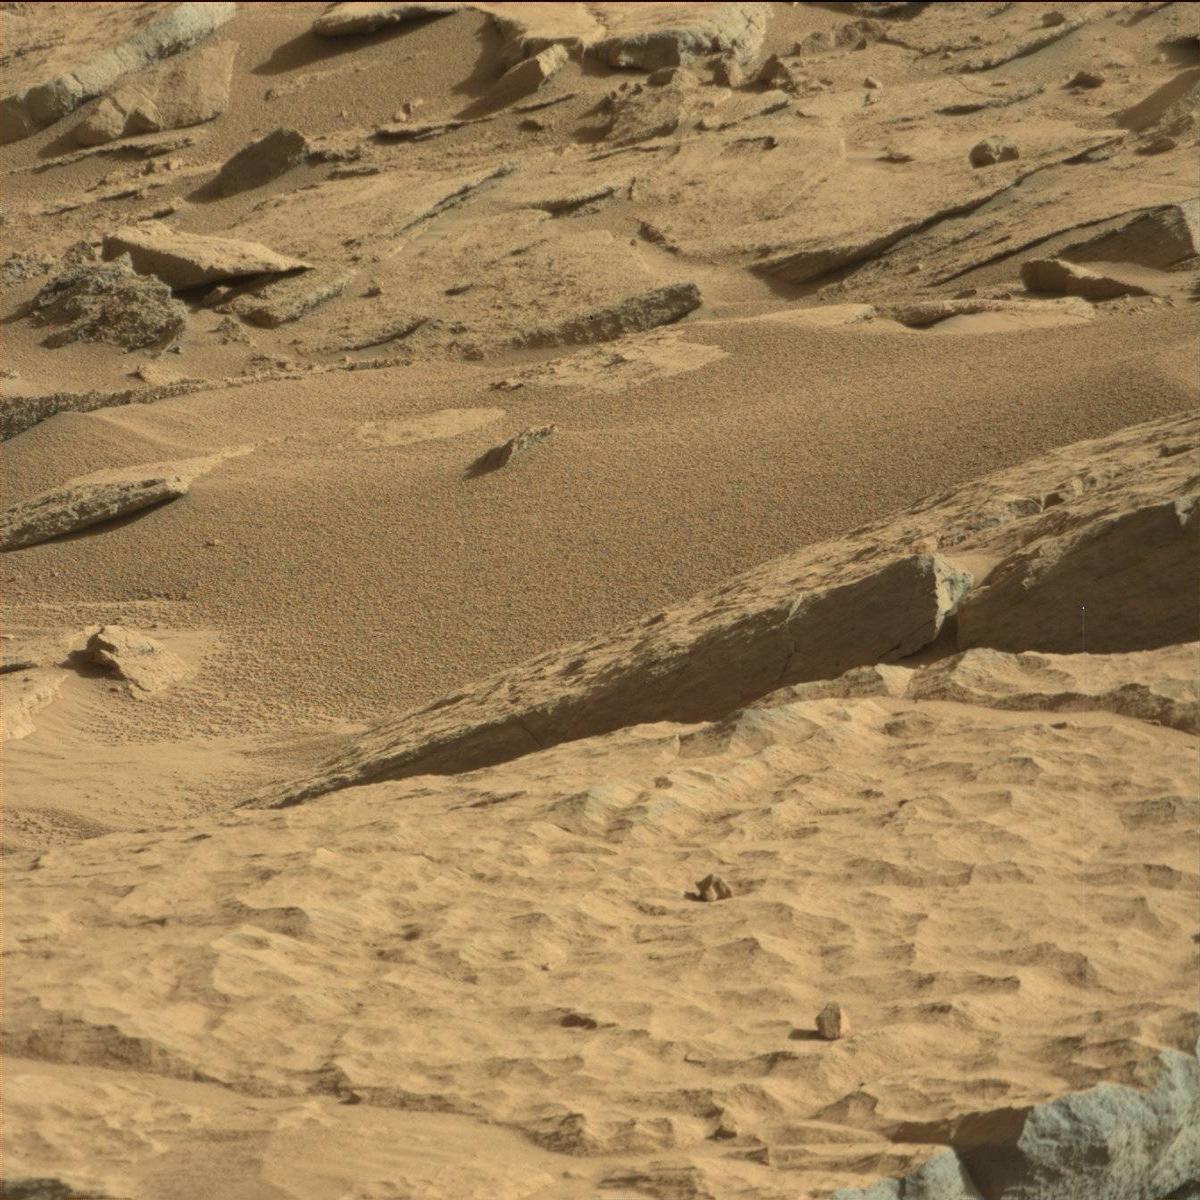
Terrain classes present: Bedrock, Sand / Soil